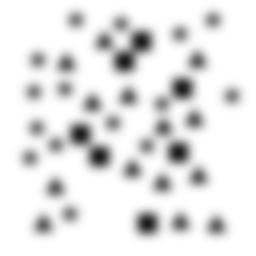
Squares: 7
Triangles: 14
Stars: 15
Total shapes: 36